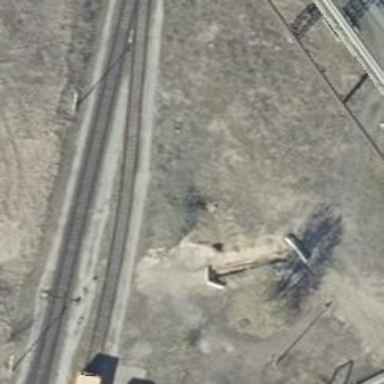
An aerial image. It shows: Railway yard in service.